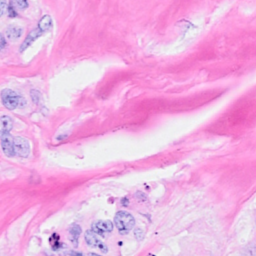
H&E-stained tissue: Breast